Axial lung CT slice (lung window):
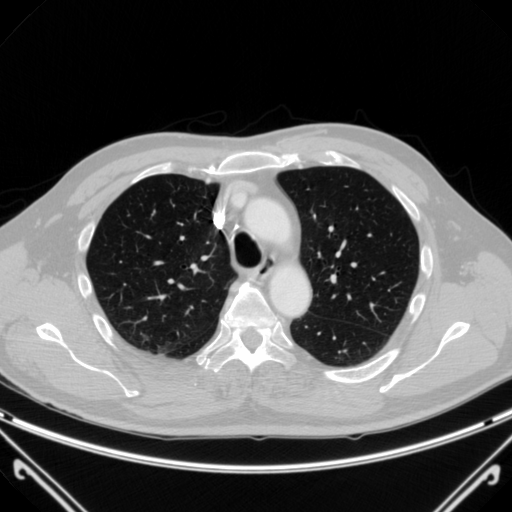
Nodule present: no